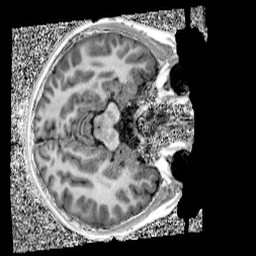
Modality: UNIT1
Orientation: axial
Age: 9
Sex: male
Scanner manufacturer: siemens
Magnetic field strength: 3 T
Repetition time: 4 s
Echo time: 0.00299 s